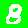
Digit: 8